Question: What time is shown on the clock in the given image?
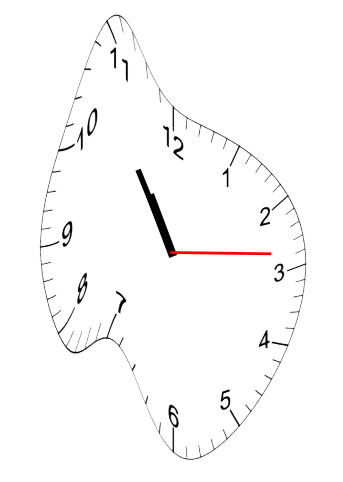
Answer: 10:54:14